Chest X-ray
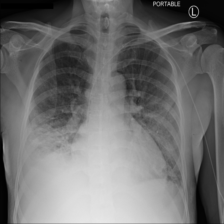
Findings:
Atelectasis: positive
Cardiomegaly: negative
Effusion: positive
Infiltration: negative
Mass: negative
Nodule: negative
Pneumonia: positive
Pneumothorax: negative
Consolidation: positive
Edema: negative
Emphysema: negative
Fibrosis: negative
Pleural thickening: negative
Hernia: negative